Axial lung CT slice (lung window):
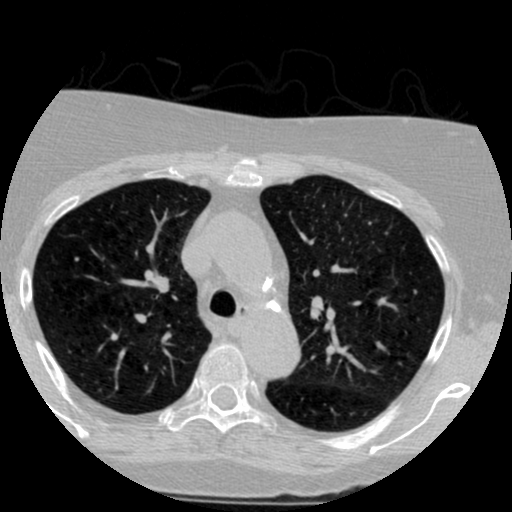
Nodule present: no